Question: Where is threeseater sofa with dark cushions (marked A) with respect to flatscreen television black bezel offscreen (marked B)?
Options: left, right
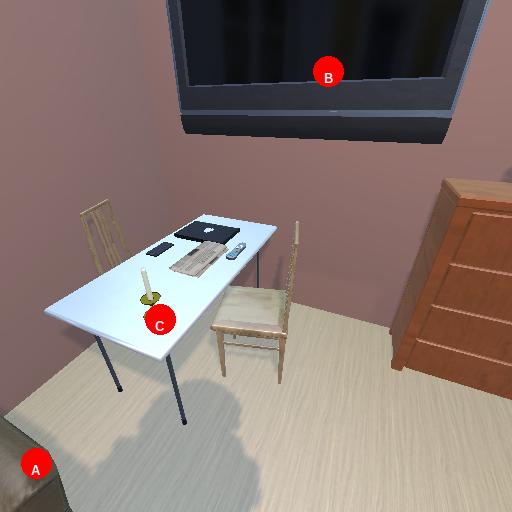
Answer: left